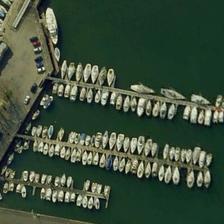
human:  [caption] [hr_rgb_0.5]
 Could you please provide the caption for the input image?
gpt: the harbour is surrounded by a lot of houses .

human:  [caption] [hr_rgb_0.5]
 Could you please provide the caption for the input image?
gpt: many boats are orderly in a port near a wharf .

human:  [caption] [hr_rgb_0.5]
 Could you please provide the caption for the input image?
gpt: many ships are in the harbour, outside which is the sand .

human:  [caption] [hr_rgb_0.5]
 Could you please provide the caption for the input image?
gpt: many boats are orderly in a port near a wharf .

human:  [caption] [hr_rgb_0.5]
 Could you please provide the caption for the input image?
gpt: the harbour is surrounded by a lot of houses .